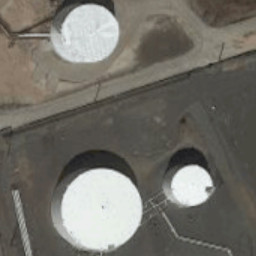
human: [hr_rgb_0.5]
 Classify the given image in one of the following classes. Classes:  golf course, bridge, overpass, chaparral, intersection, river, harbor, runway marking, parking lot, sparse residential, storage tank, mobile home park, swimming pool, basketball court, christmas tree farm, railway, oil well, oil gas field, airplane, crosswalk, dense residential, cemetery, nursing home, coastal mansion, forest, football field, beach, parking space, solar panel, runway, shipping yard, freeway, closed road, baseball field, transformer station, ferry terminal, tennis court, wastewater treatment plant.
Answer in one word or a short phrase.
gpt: storage tank